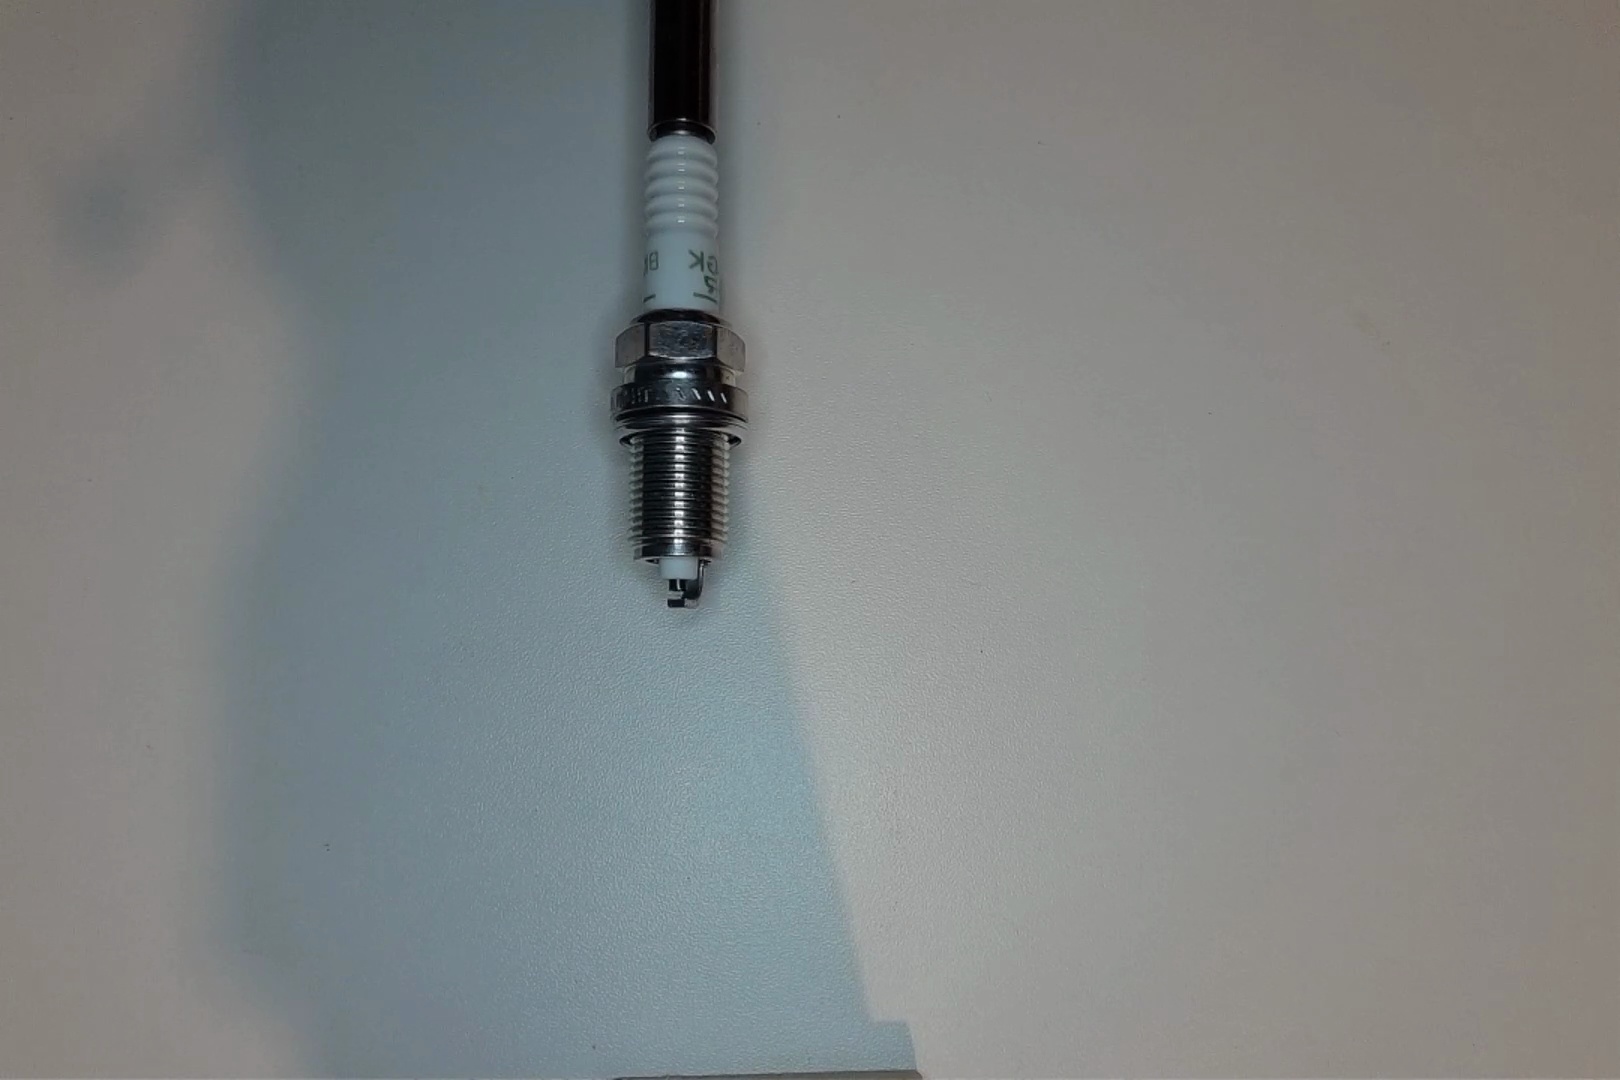
Label: normal